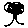
Label: tree